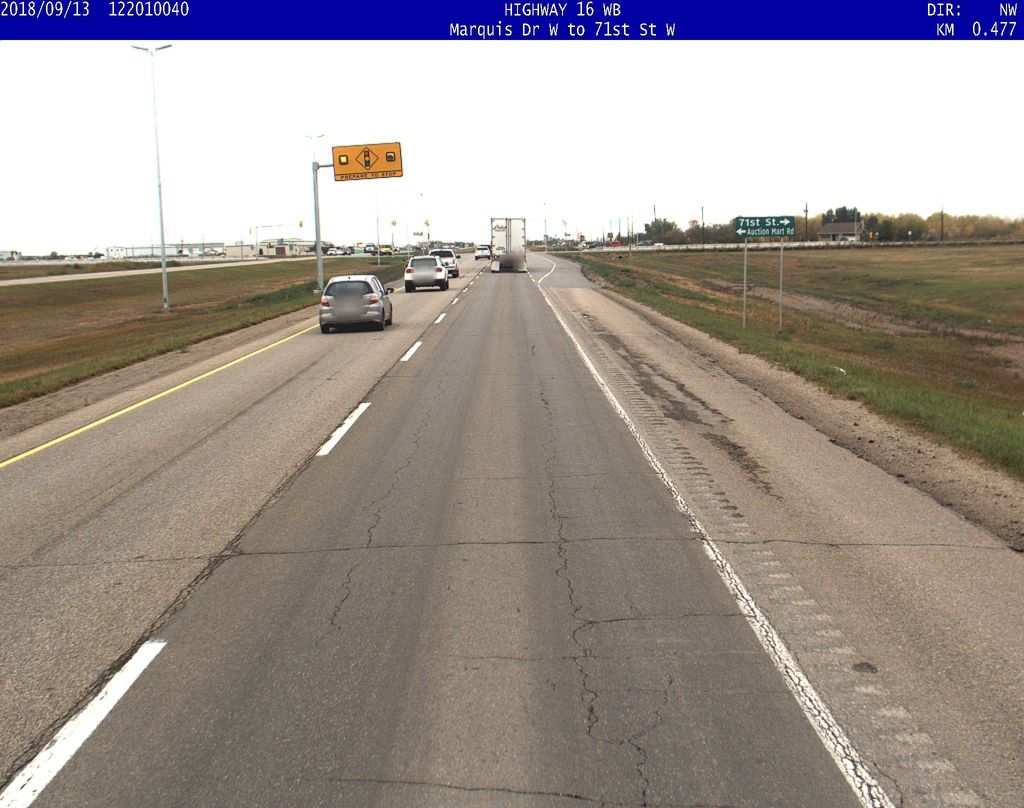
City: saskatoon